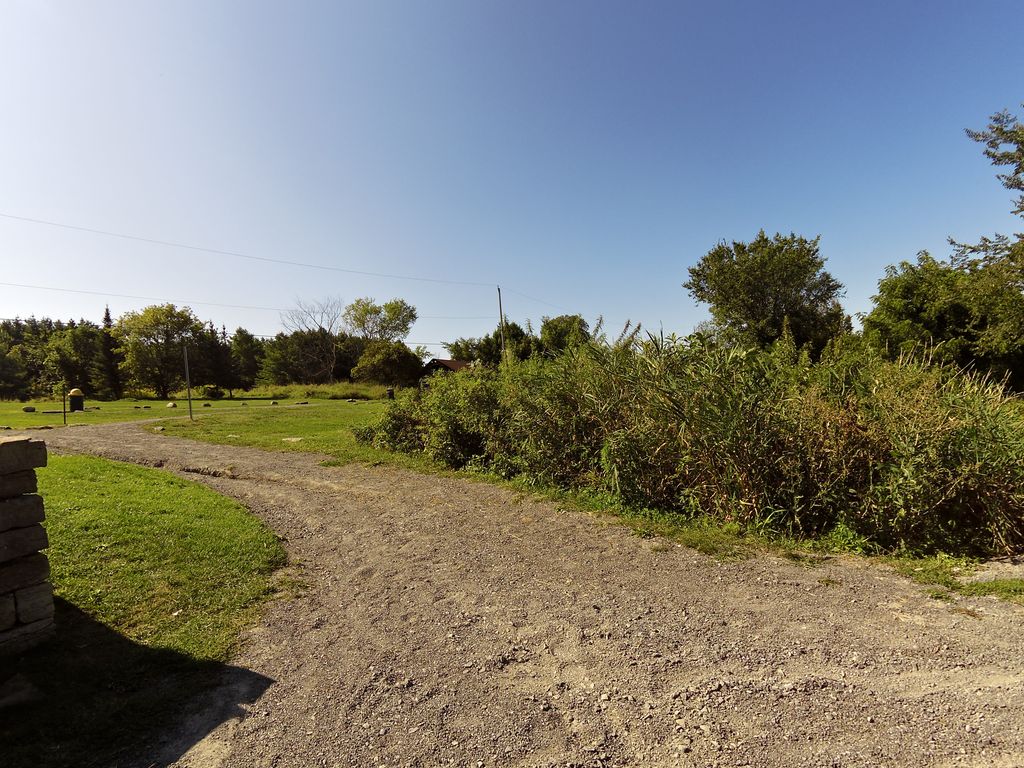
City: ottawa-gatineau